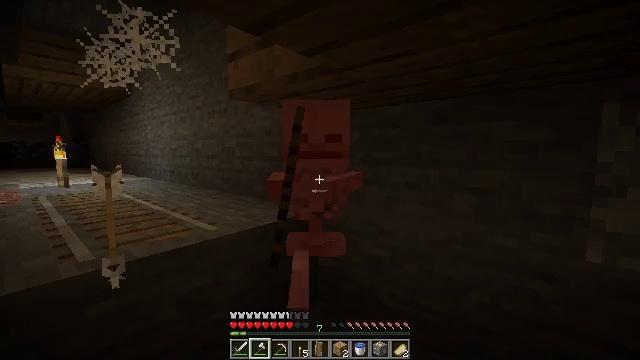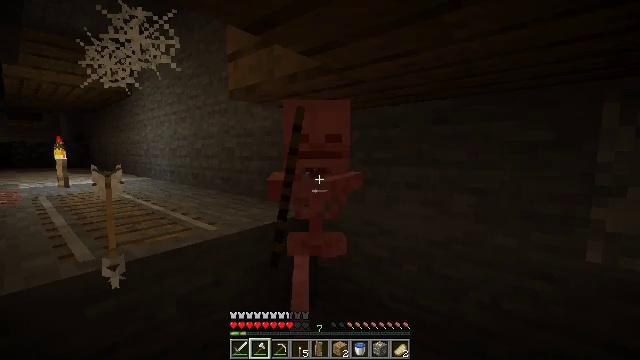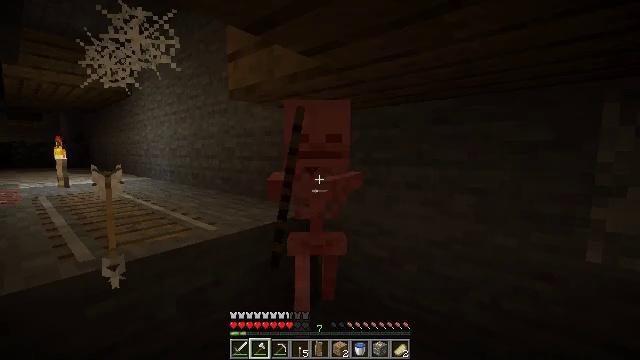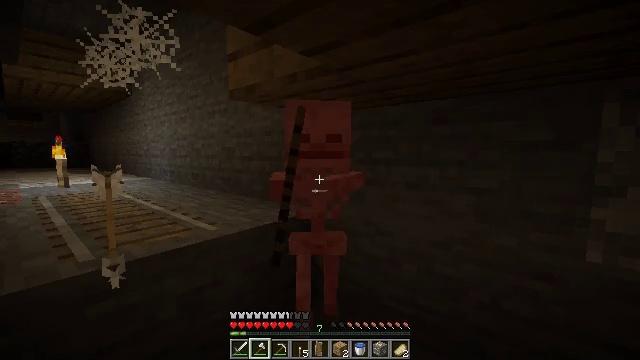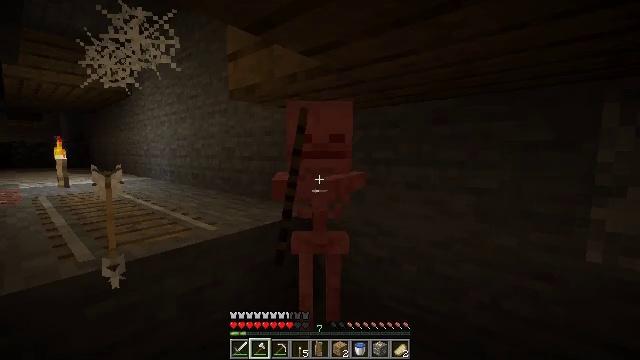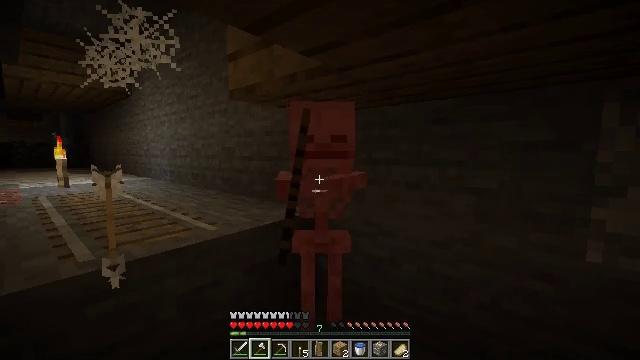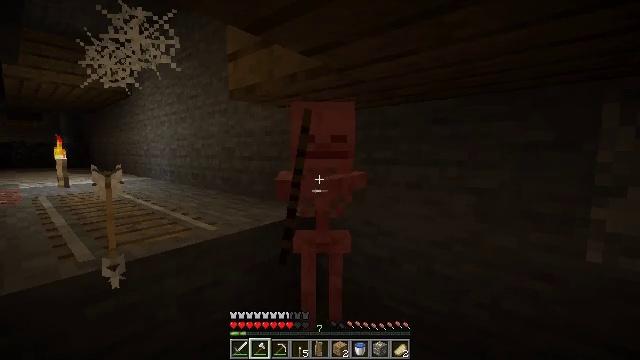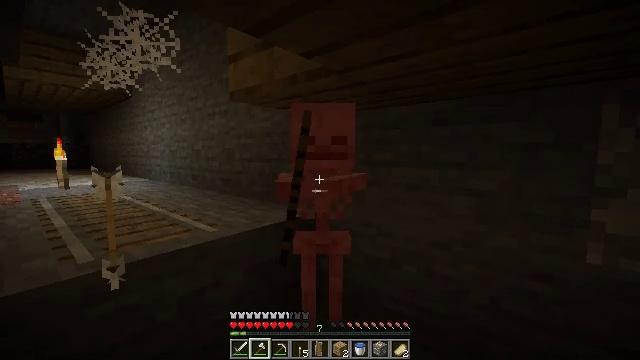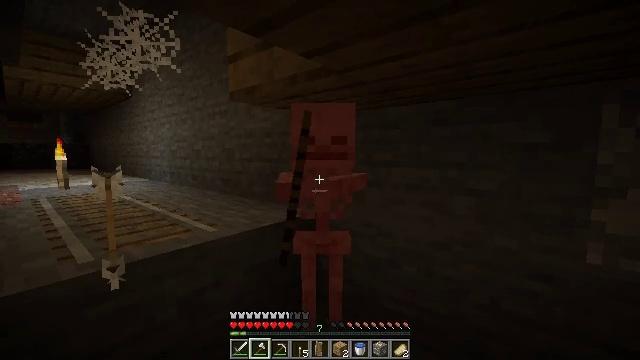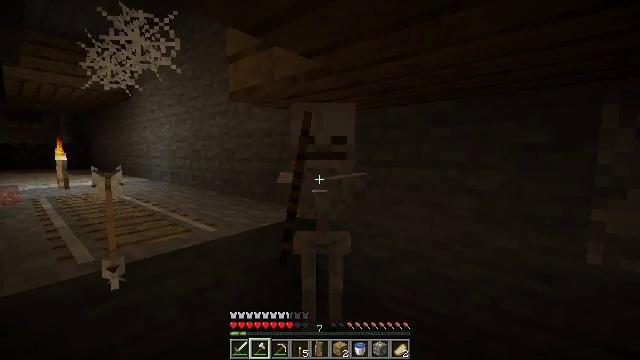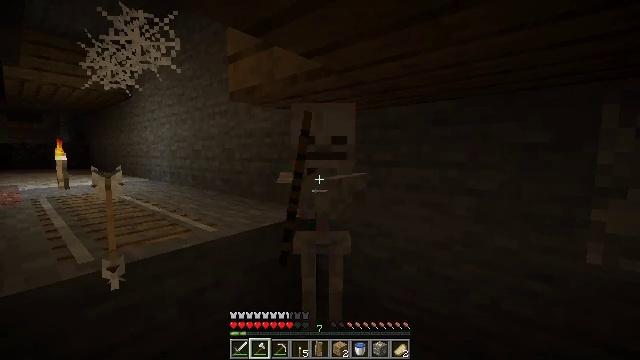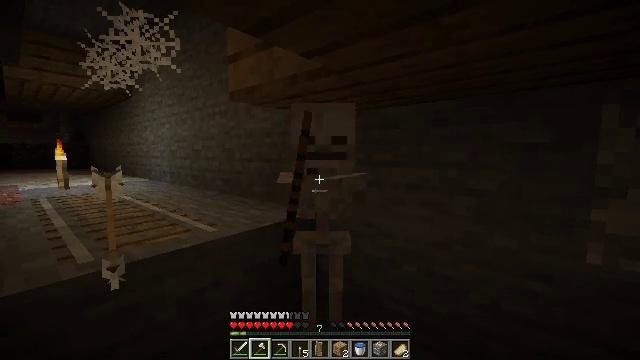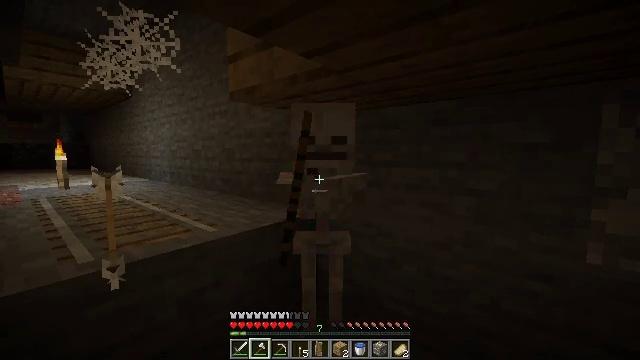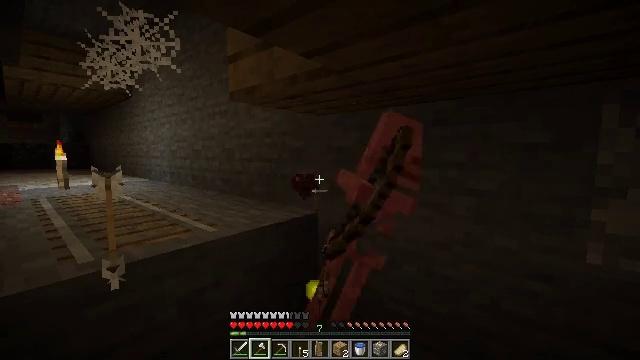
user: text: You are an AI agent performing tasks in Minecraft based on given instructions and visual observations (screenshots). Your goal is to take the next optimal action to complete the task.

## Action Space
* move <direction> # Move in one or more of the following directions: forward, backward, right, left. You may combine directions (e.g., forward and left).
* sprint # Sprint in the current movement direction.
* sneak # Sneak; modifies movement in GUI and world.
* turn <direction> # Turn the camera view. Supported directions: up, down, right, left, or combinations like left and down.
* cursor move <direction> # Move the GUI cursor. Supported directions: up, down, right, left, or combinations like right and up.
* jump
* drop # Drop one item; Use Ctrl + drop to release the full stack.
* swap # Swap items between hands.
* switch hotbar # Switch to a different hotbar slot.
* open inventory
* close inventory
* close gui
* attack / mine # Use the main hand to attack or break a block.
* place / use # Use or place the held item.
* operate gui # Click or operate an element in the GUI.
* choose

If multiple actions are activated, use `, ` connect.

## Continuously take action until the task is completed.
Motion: motion action
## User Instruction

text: Kill mobs.
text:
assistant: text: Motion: no_op
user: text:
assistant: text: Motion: no_op
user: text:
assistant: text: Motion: no_op
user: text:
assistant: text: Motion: no_op
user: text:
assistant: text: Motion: no_op
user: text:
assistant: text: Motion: no_op
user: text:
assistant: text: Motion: no_op
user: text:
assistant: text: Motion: attack / mine
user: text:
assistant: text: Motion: attack / mine
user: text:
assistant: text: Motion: attack / mine
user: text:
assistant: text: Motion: attack / mine
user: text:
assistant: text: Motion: no_op
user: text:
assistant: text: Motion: no_op
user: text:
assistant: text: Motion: no_op